Current action and preconditions to check: path_clear

Your task: For each precondition in the list above, predict whether it will hold at this action.

Consider the current scene as observed from the mobile robot's camera, and analyze the predicted future states of all dynamic agents (e.g., people, animals, vehicles, or any moving entities) within the NEXT SECOND.

IMPORTANT: Only answer "very likely" if you are absolutely certain—based on strong, clear evidence—that a dynamic agent will violate the precondition in the predicted future state. Do NOT answer "very likely" for unlikely, ambiguous, or low-probability risks.

Ask yourself for each precondition: Is there a high probability, with clear and convincing evidence, that the predicted future states of any dynamic agent will interfere with the predicted future state of the currently executing action within the NEXT SECOND, causing that precondition to fail?

Assess the risk level based on these predictions. Use "likely" or "very likely" if motions create a clear risk of interference.

Use "neutral" or "improbable" if agents are nearby but their predicted paths are clearly diverging or non-conflicting.

Failure Risk Categories: "very improbable", "improbable", "neutral", "likely", "very likely"

Answer Format: Output ONLY the probability_of_failure value from these categories: "very improbable", "improbable", "neutral", "likely", "very likely"

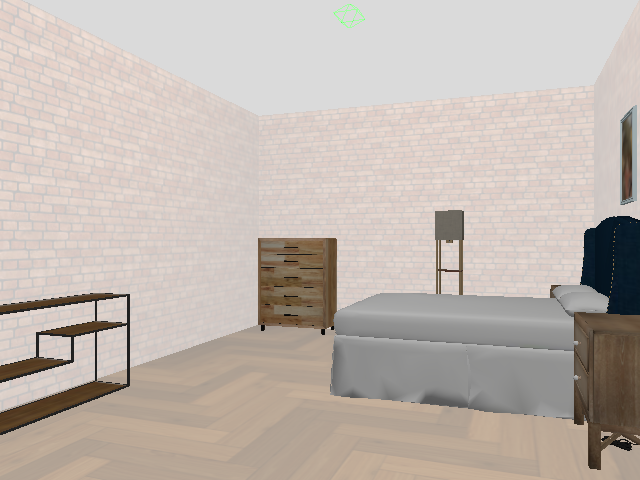

Answer: very improbable